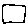
Label: square